Brain MRI, t1w sequence, axial 2D slice.
Patient: age 50, sex F, weight 78 kg, height 1.78 m
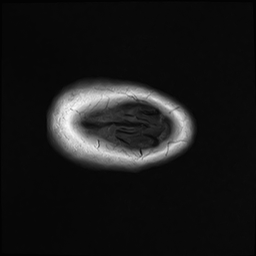